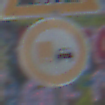
Verkehrszeichen: UeberholverbotKraftfahrzeuge
Zusatzzeichen oben: BeweglicheBruecke
Umgebung: Outdoor, Suburban
Tageszeit: MorningAfternoon
Wetter: Overcast
Licht: Natural
Jahreszeit: NotSpecified
Kontrast: LowContrast